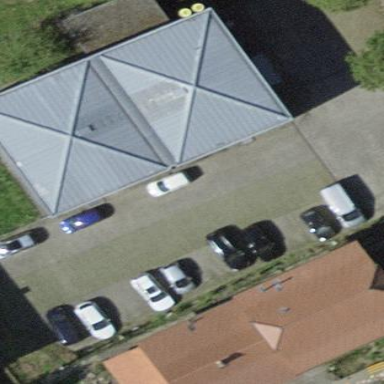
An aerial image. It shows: Service building.